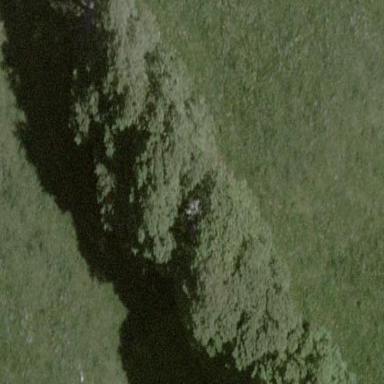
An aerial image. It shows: Forest area.